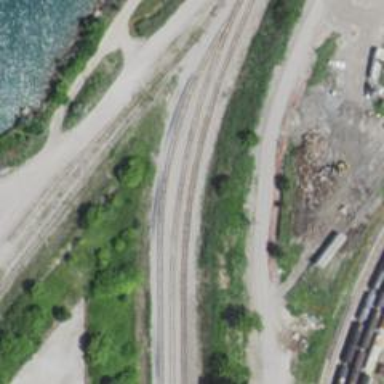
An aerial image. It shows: Railway siding with rails.